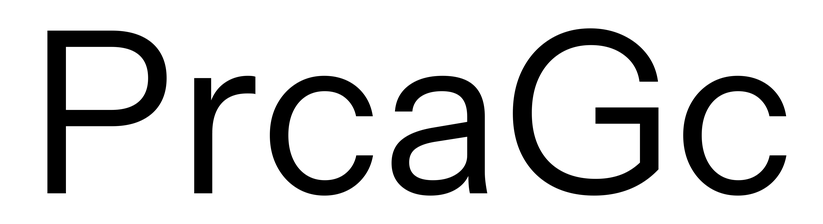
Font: InstrumentSans_Regular